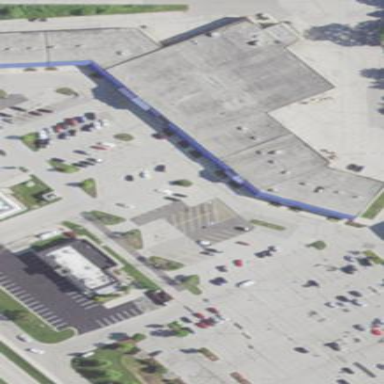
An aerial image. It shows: Retail building that serves as mall.